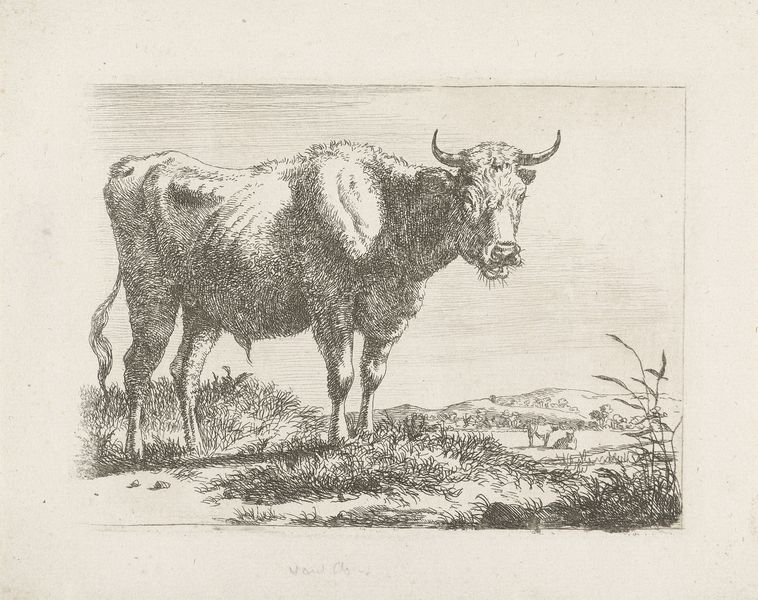
Titel: Staande stier
Künstler: Pieter Gerardus van Os
Standort: Amsterdam
Institution: Rijksmuseum
Schlagwörter: white, black, country, gray, grey, nose, sad, food, sky, stone, hills, landscape, mountain, trees, grass, black and white, fur, mouth, animals, sketch, tail, pen, wind, meadow, pasture, leaves, pencil, legs, cow, farm, tale, whiskers, bull, charcoal, horn, horns, shade, eating, graze, grazing, bones, wait, slim, thin, knees, filed, calf, ribs, haunch, hungry, chewing, furry, buffalo, rigs, browse, famine, cud, contented, scrawny